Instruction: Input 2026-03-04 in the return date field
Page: home
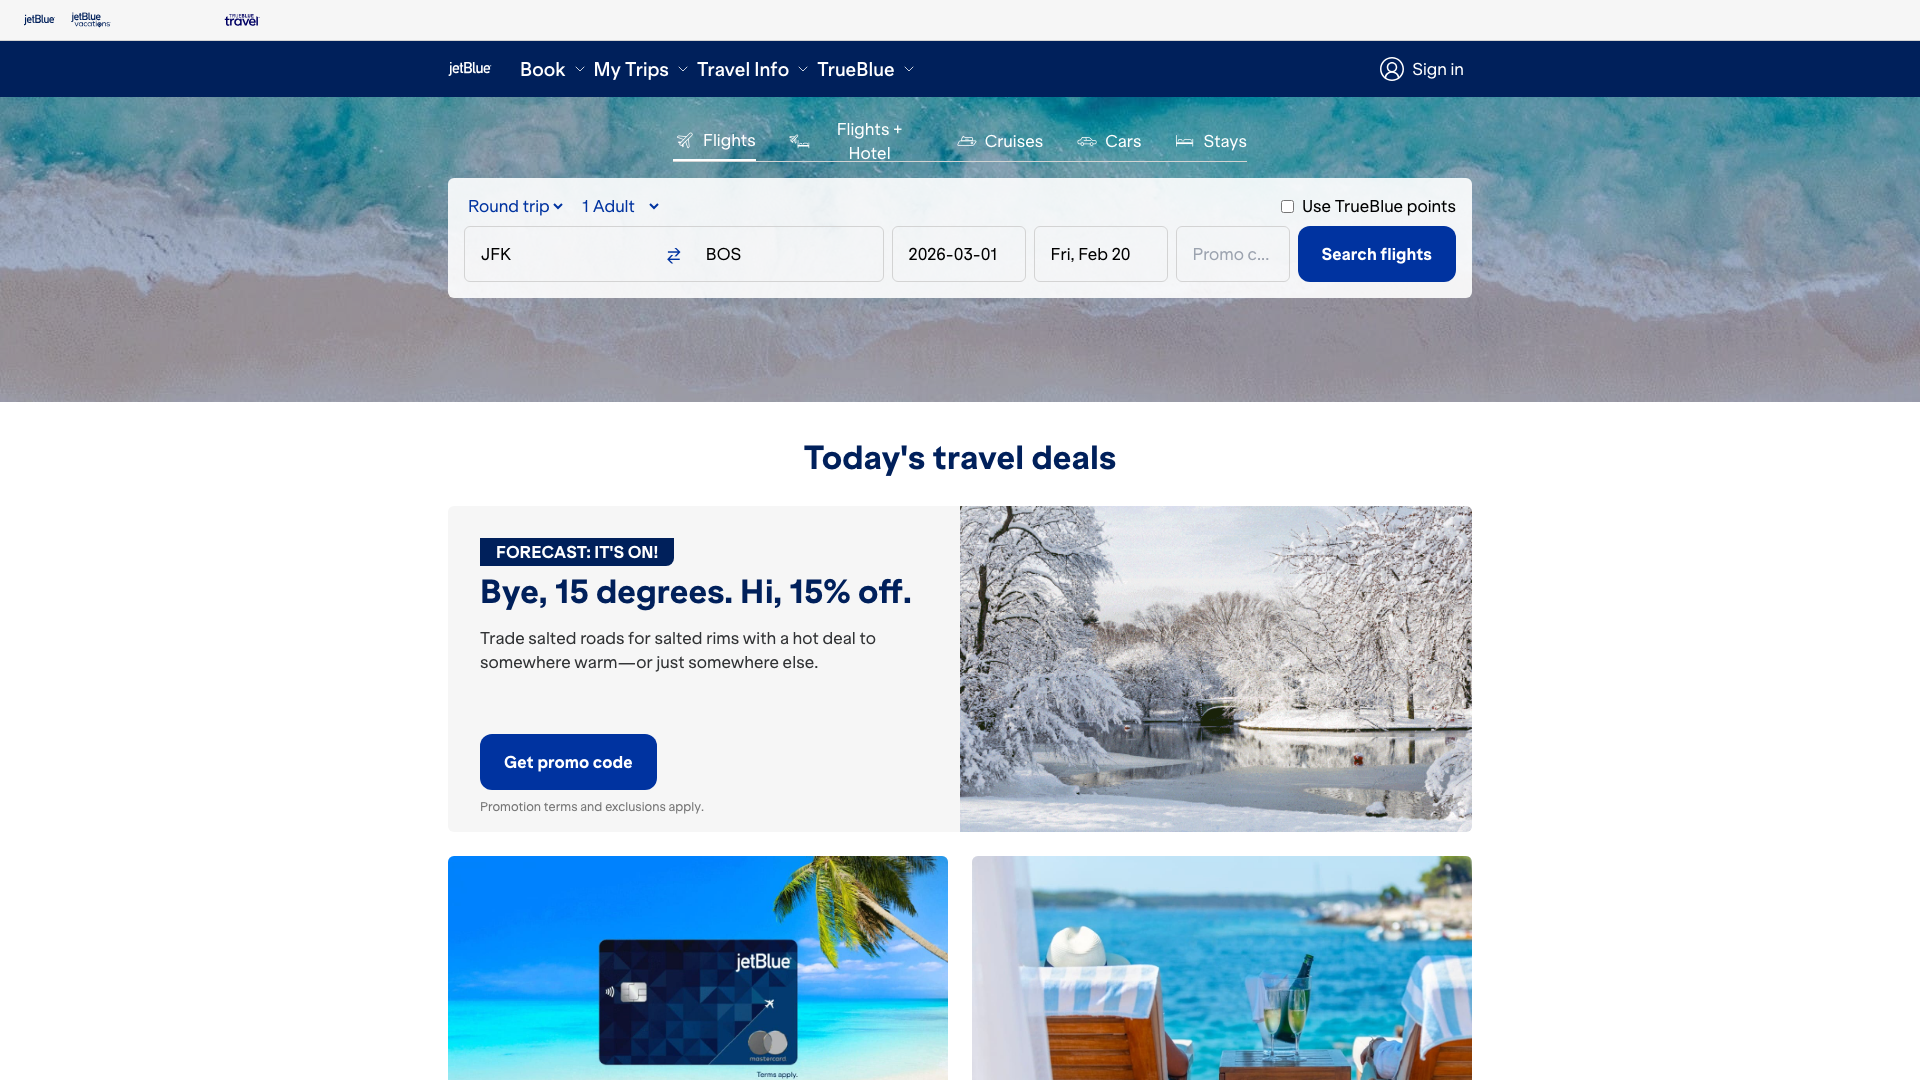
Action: type